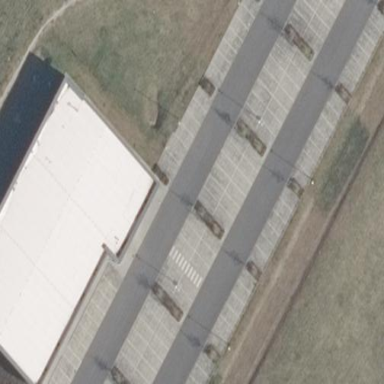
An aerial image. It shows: Parking area with surface.